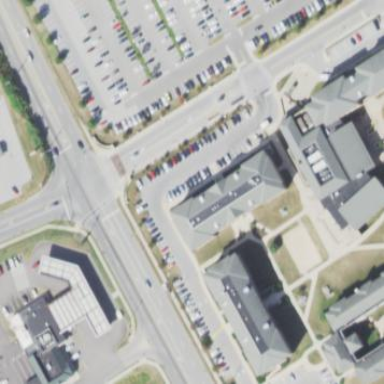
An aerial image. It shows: Dormitory building.